Question: Ill post an image to explain it better.

So, imagine that I make a 1st search, then I make a 2nd, or 3rd, 4th..search and I want to back to my old searches.
I already have some code that saves old searches (working fine). My only problem is how to assign the values to a combobox in order to comboboxes return to an old state.
How could I start doing this?
edit:
'''
$('#combos').on('change', '.combo', function() {
var selectedValue = $(this).val();
if (selectedValue !== '' && $(this).find('option').size() > 2) {
var newComboBox = $(this).clone();
var thisComboBoxIndex = parseInt($(this).attr('data-index'), 10);
var newComboBoxIndex = thisComboBoxIndex + 1;
$('.parentCombo' + thisComboBoxIndex).remove();
newComboBox.attr('data-index', newComboBoxIndex);
newComboBox.attr('id', 'combo' + newComboBoxIndex);
newComboBox.addClass('parentCombo' + thisComboBoxIndex);
newComboBox.find('option[value="' + selectedValue + '"]').remove();
$('#combos').append(newComboBox);
}
});
var check_combo_box_values = $('#combos .combo').map(function ()
{
return $('option:selected', this).map(function() {
return parseInt(this.value);
}).get();
}).get();
'''
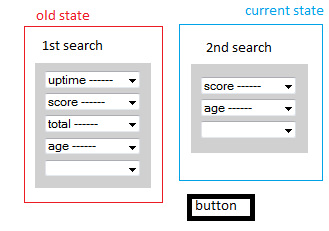
Answer: I made a fiddle how to add options to a combobox
<URL>
Since you stated you had no troubles with saving the old searches, you should be able to put the pieces together
'''
var dropdown = document.getElementById('dropdown');
var list = [
"first",
"second",
"third"
];
// remove old options
while (dropdown.length> 0) {
dropdown.remove(0);
}
// add new ones
for (var i=0;i<list.length; i++) {
var option = document.createElement("option");
option.textContent = list[i];
option.value = i;
dropdown.appendChild(option);
}
'''